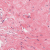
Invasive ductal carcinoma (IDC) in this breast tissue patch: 0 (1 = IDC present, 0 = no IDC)